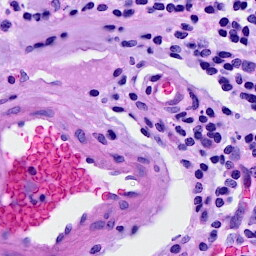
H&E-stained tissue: Breast